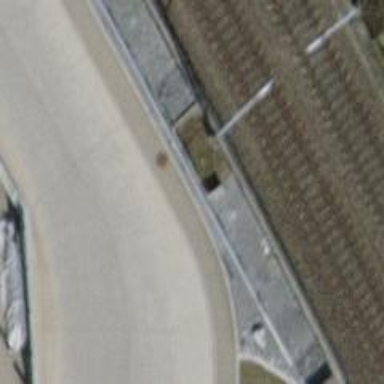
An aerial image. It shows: Retaining wall.